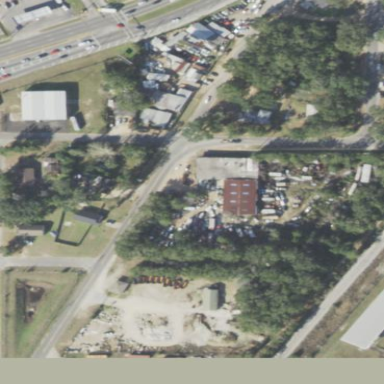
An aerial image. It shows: Scrap yard located in industrial area.